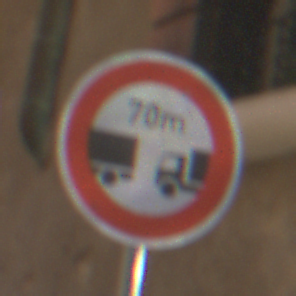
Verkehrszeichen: VerbotUnterschreitenMindestabstand
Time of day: Midday
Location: Outdoor (Urban)
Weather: Clear
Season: NotSpecified
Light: Natural